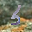
Label: 5